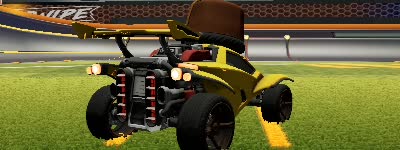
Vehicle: octane